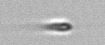
Label: flagellate_morphotype3